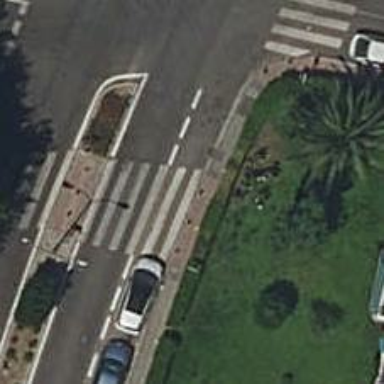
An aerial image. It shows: Bollard barrier.